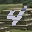
Label: 4